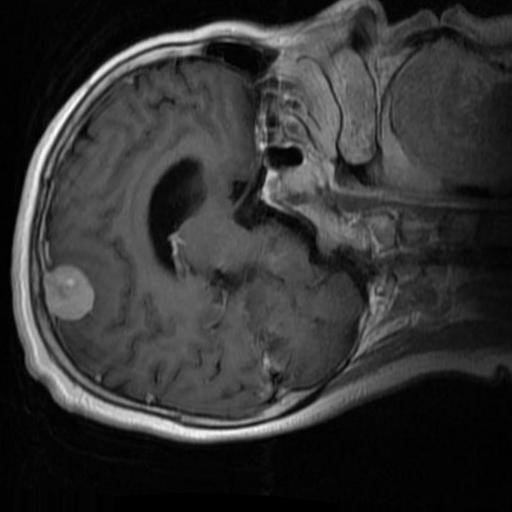
Label: brain_menin